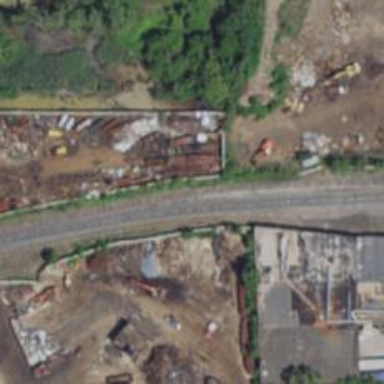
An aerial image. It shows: Railway siding for service.